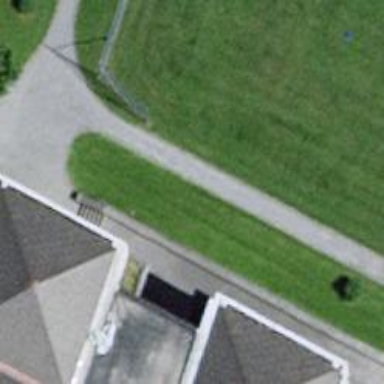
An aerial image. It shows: Set of concrete steps.